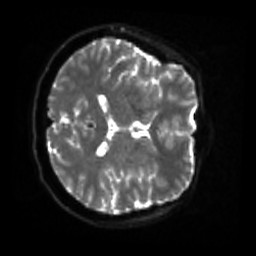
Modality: sbref
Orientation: axial
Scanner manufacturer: siemens
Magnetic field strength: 3 T
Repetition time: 4 s
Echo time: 0.0594 s